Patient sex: M
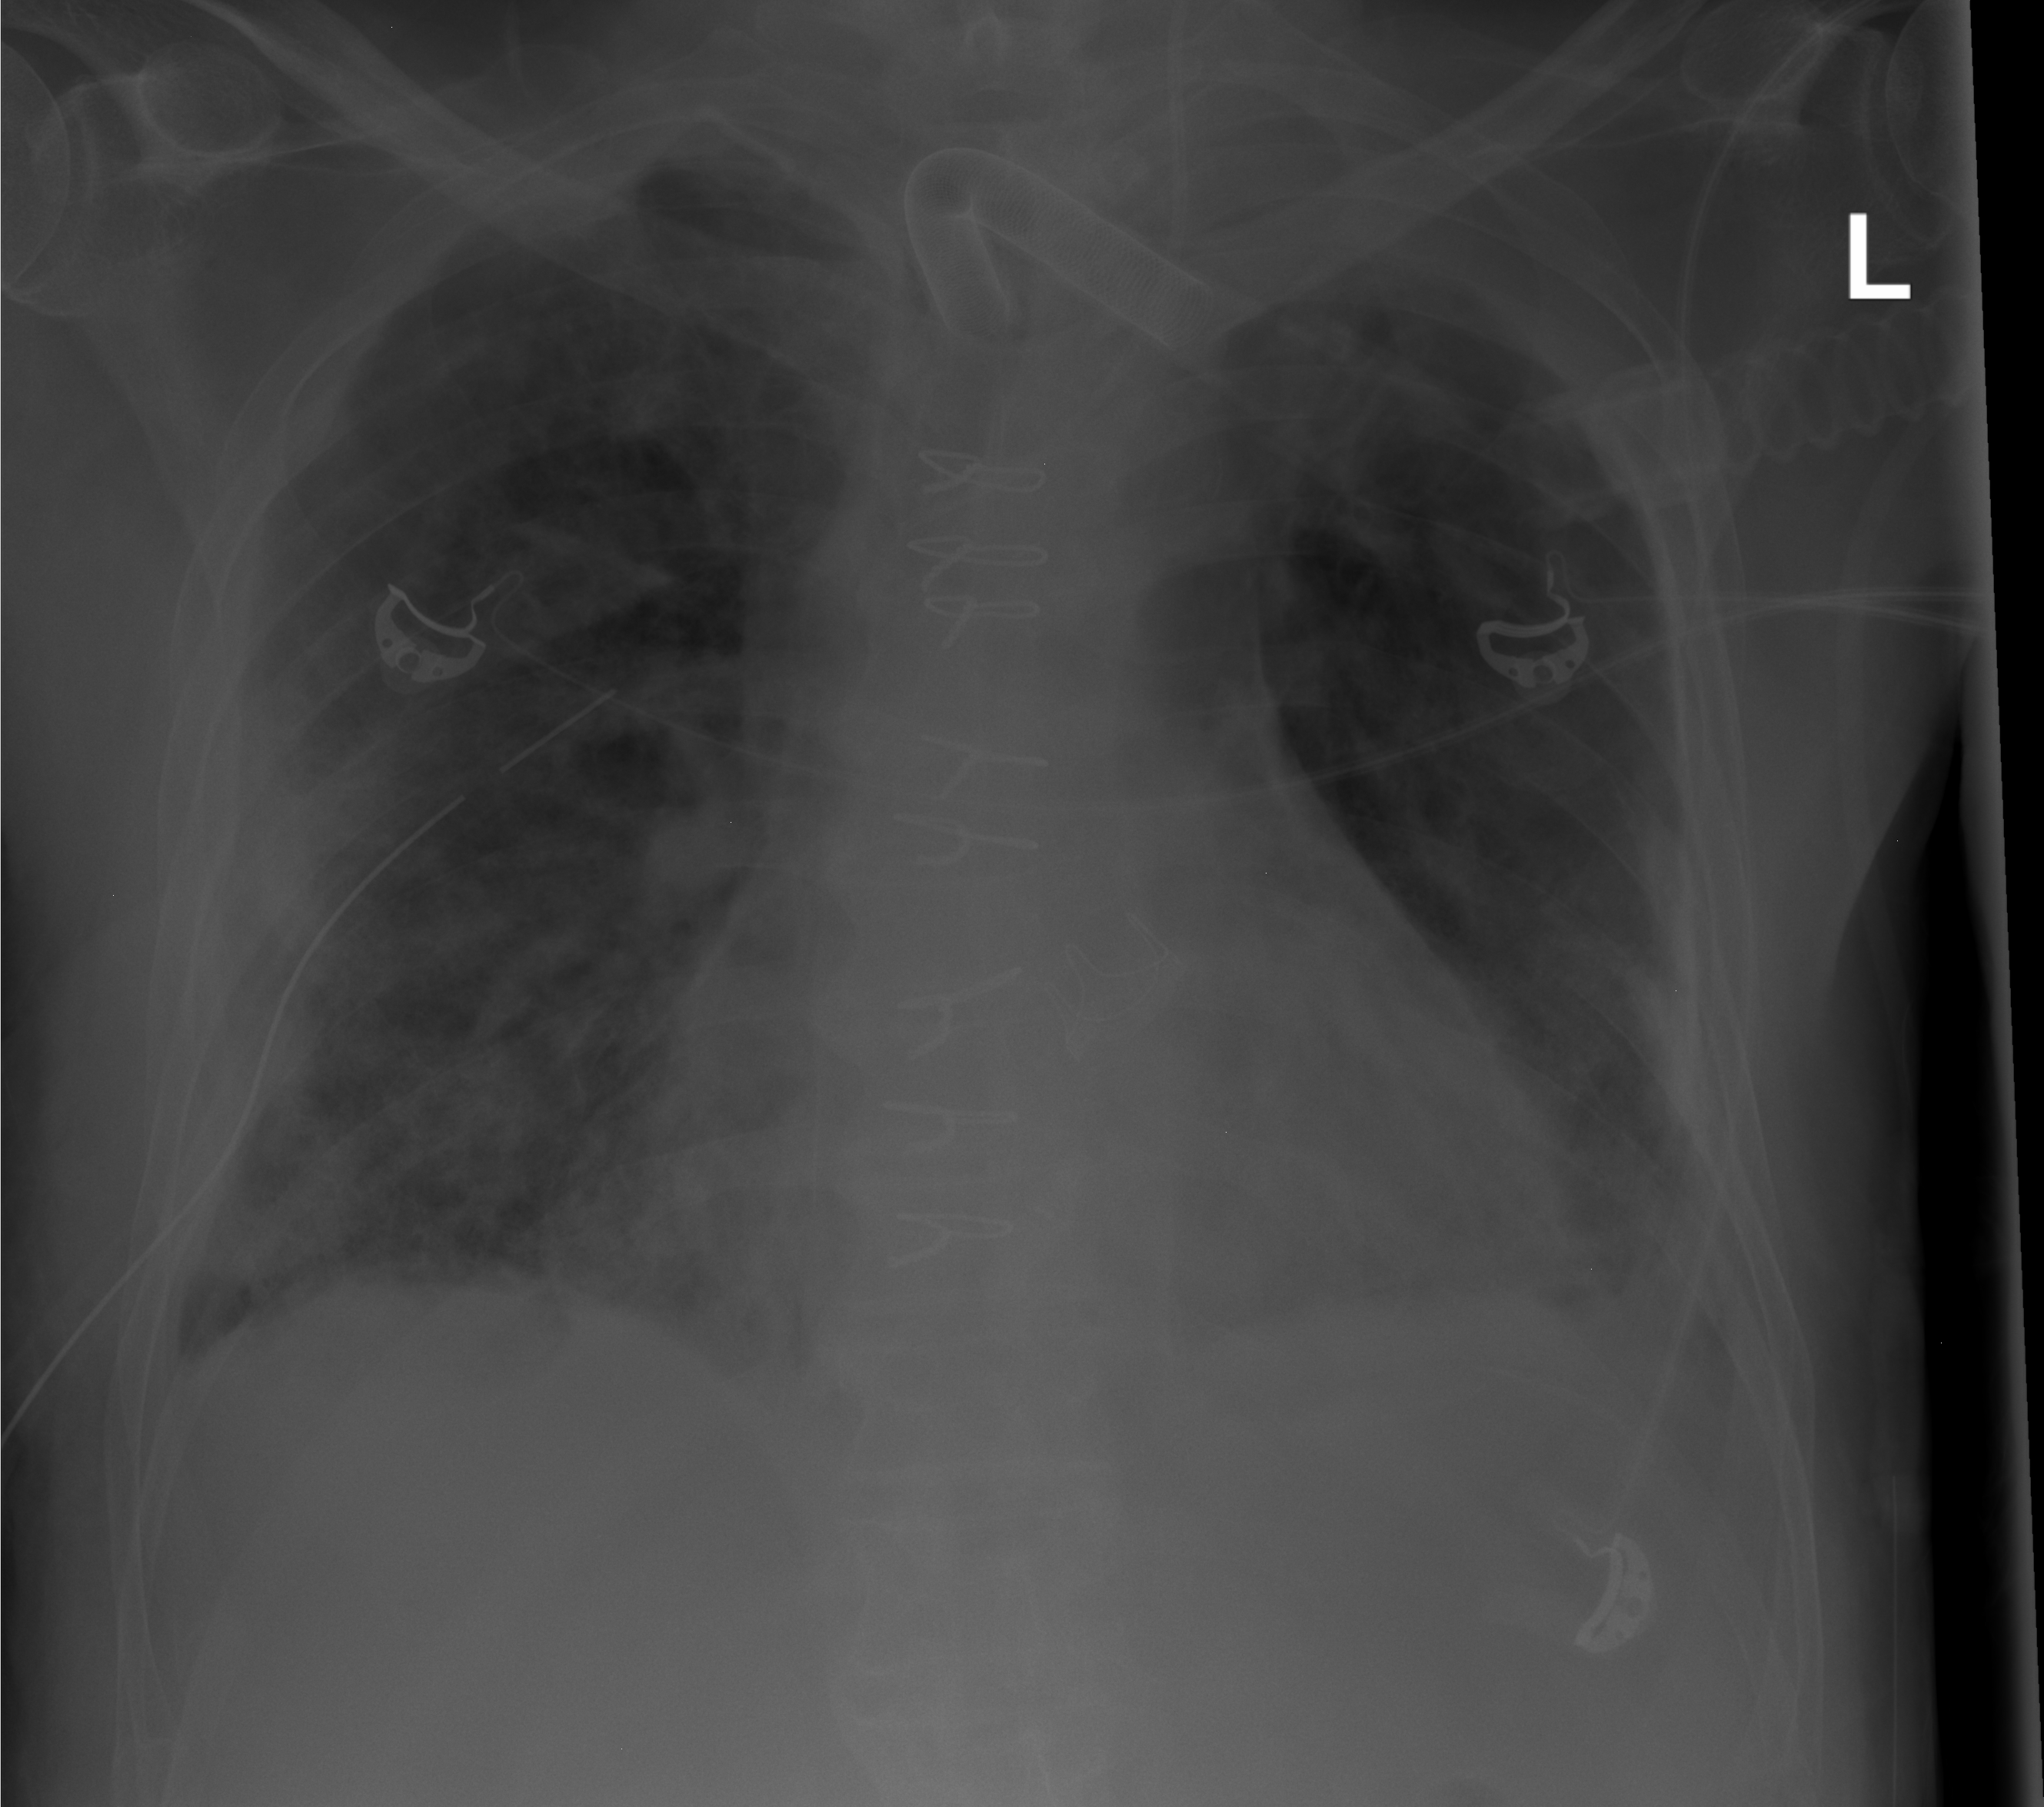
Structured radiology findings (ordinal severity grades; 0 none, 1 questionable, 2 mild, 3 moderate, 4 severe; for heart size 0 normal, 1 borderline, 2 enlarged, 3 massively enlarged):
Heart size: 2
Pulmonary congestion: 0
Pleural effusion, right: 1
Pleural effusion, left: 2
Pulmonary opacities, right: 3
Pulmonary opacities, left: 2
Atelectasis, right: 2
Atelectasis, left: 2